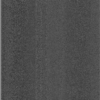
Label: dusty